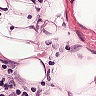
Metastatic tissue present: yes